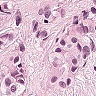
Metastatic tissue present: yes